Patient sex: F
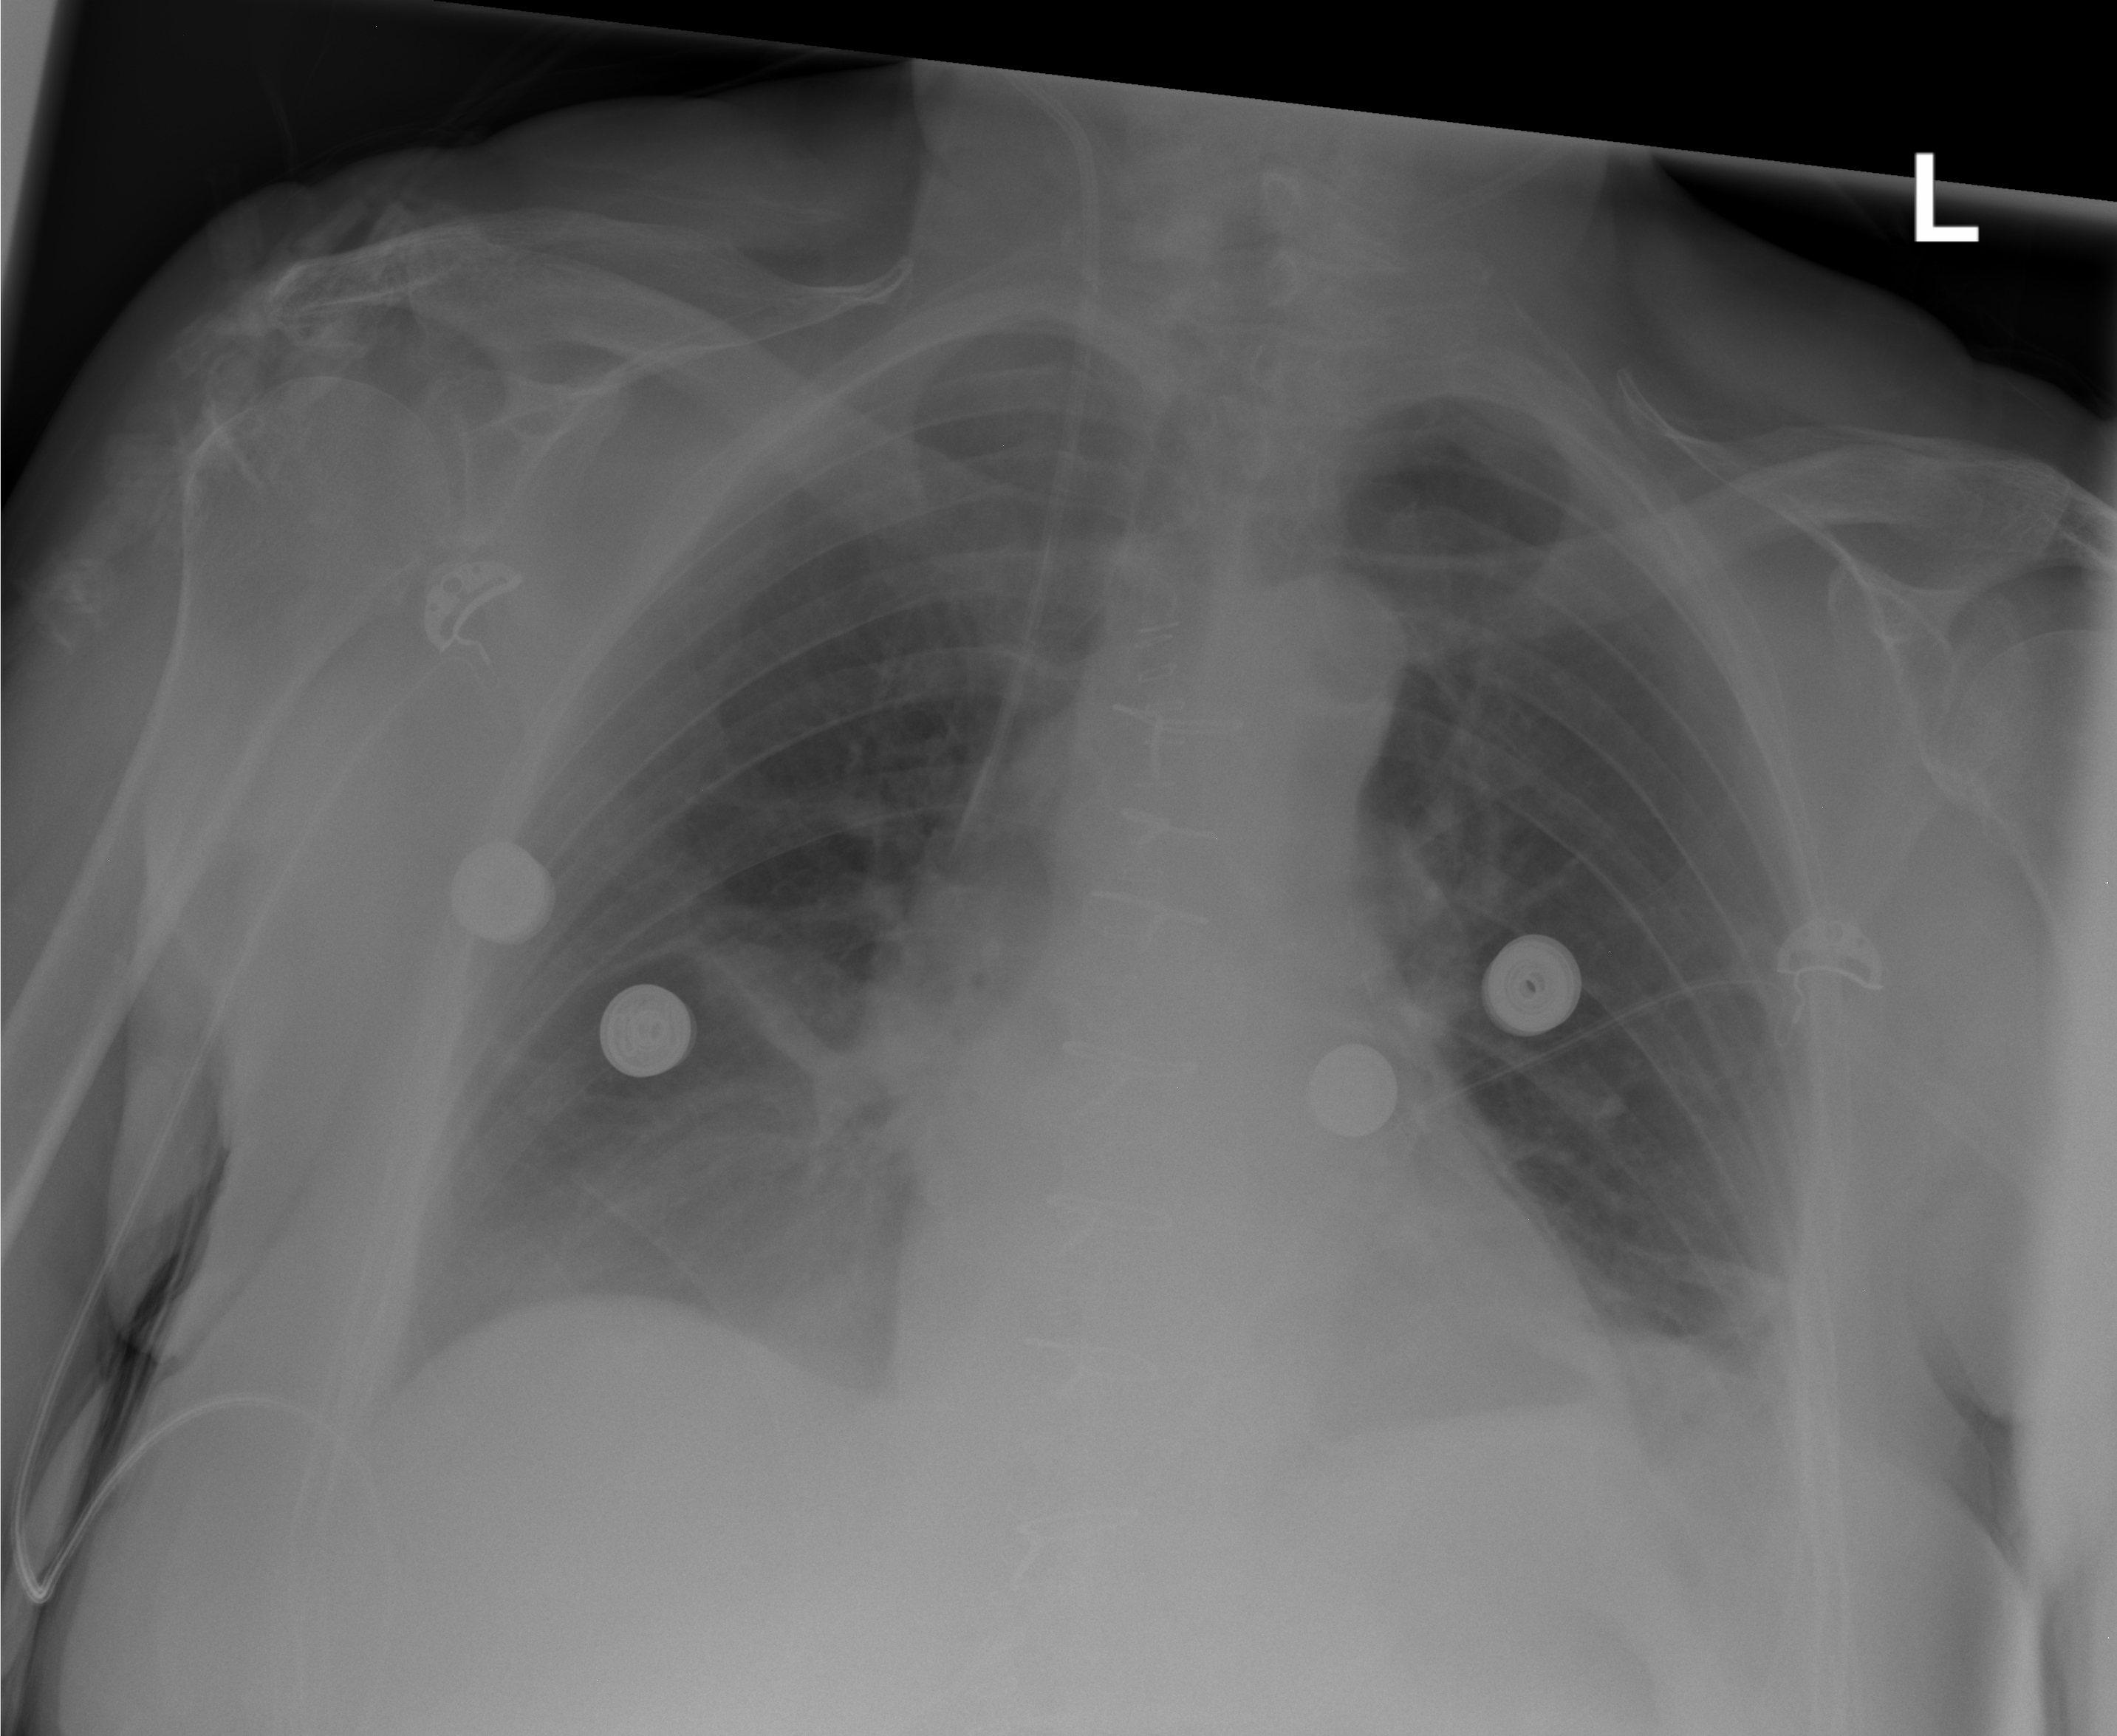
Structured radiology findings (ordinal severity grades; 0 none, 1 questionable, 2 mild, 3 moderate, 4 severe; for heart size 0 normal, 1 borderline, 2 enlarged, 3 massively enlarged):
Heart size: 1
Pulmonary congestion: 1
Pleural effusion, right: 1
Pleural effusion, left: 1
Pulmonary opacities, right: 1
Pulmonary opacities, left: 0
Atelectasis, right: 2
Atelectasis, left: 2